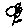
Label: flower